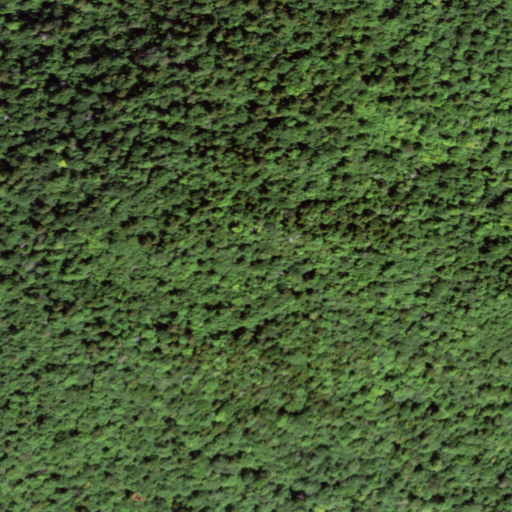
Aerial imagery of mountain in New York named Moose Mountain containing deciduous forest, mixed forest, evergreen forest, and shrub